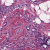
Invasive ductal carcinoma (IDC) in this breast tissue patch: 1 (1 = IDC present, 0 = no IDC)